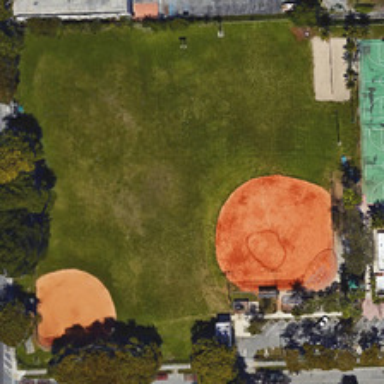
Two baseball fields are near some green trees .